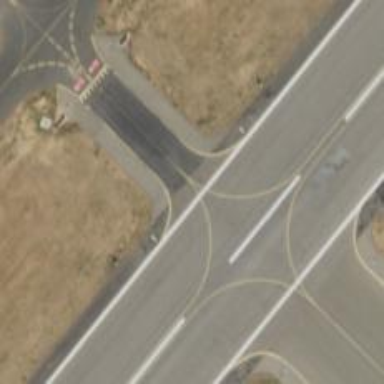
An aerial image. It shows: Image of taxiway at airport.